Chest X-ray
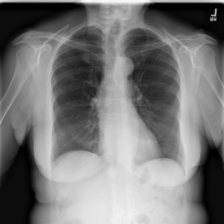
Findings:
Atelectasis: negative
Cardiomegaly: negative
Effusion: negative
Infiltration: negative
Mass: negative
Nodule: negative
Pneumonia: negative
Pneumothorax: negative
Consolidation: negative
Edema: negative
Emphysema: negative
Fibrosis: negative
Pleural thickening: negative
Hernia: negative